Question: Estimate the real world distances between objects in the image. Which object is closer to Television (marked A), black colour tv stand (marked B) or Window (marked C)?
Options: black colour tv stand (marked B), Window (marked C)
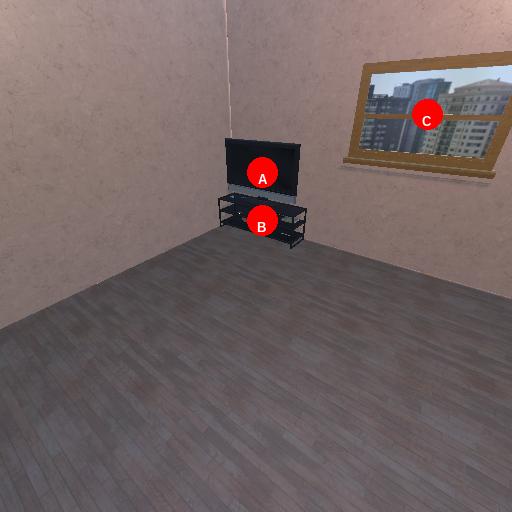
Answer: black colour tv stand (marked B)